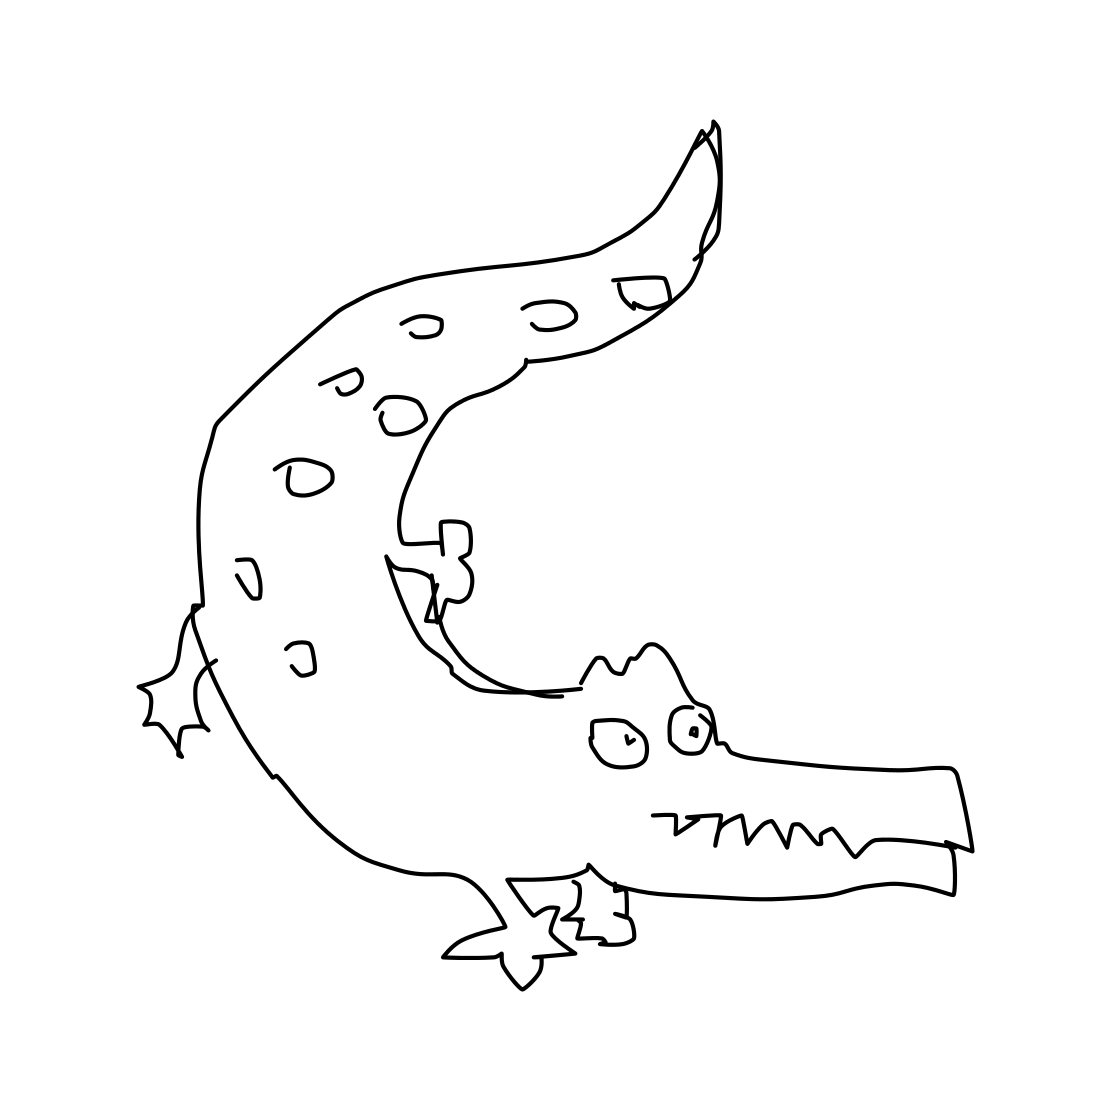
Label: crocodile